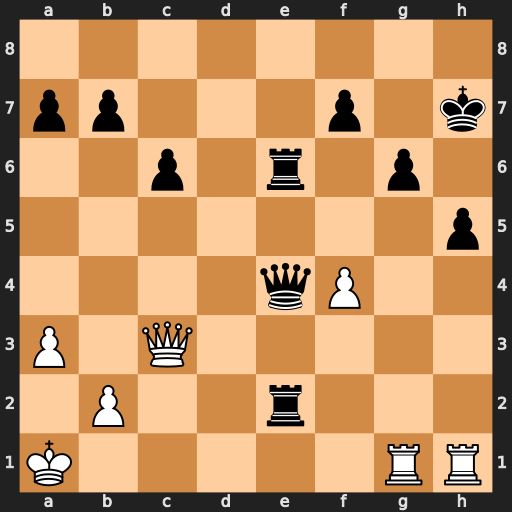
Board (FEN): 8/pp3p1k/2p1r1p1/7p/4qP2/P1Q5/1P2r3/K5RR
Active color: w
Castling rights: -
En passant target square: -
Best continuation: Rxh5+ gxh5 Qg7#